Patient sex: F
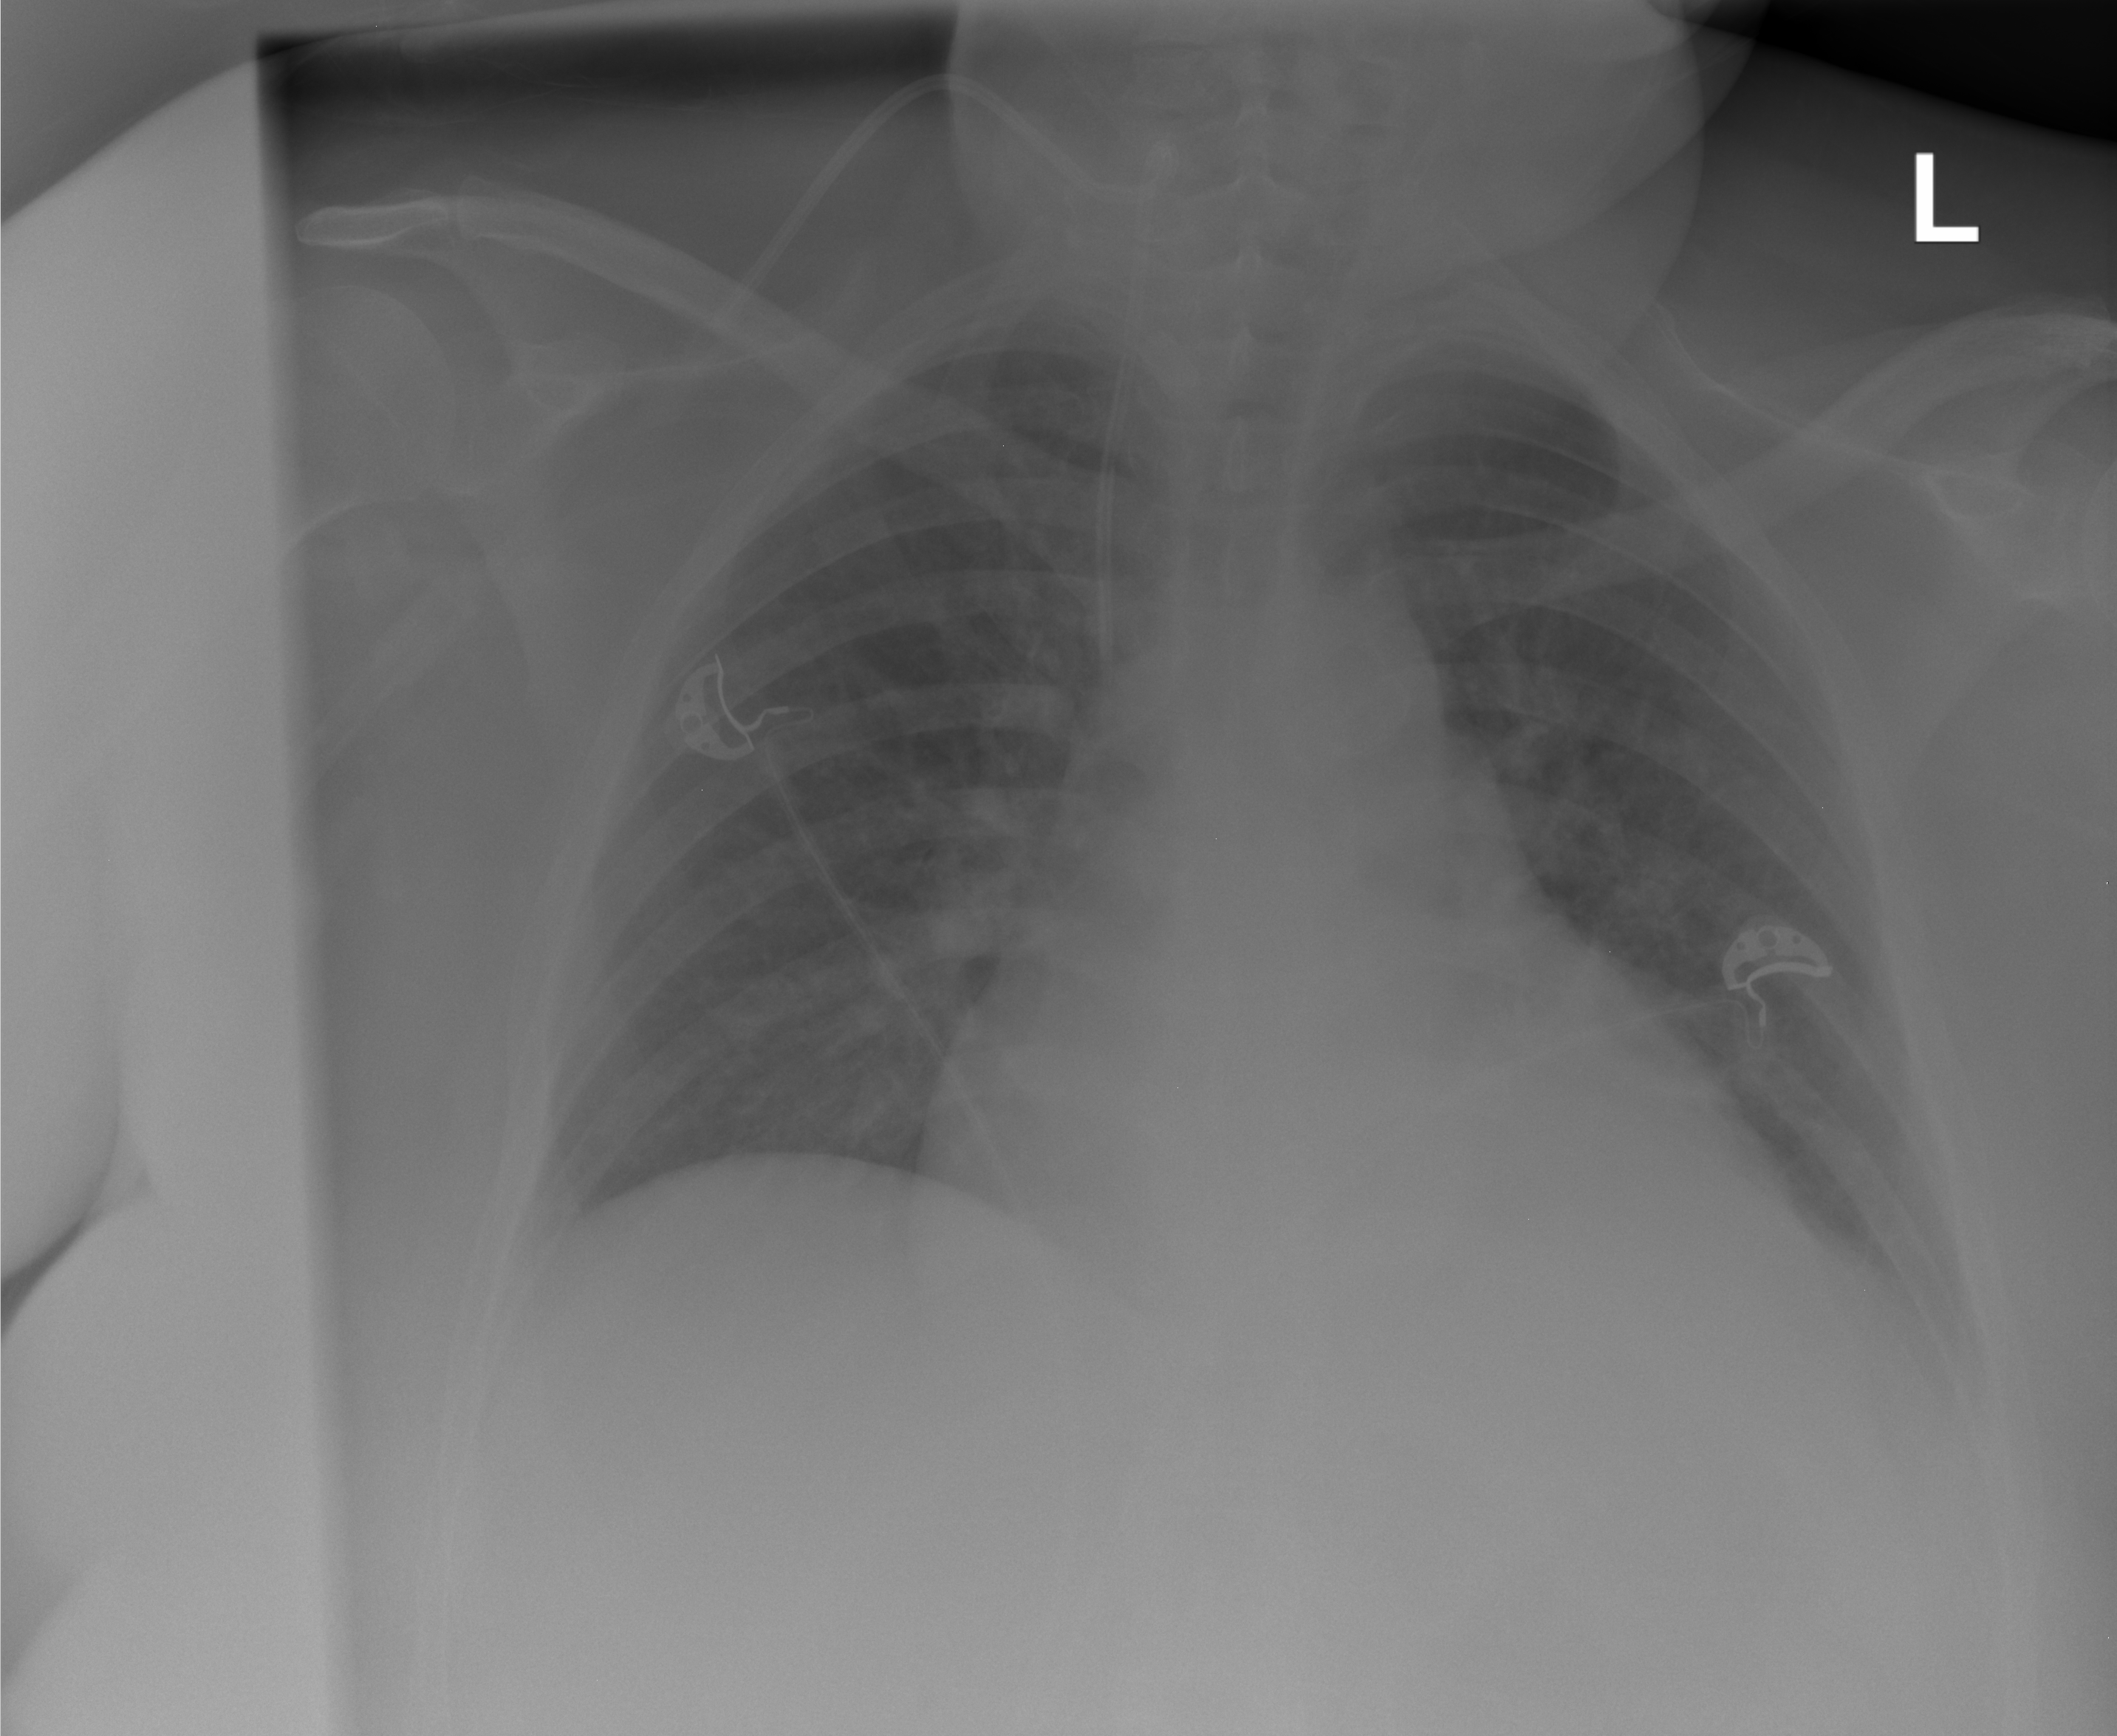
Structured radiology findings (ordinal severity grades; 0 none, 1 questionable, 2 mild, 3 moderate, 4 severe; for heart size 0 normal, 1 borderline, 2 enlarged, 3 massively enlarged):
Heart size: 2
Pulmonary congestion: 2
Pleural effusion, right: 1
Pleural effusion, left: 2
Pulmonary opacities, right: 0
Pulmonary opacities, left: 0
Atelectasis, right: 0
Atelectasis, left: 2